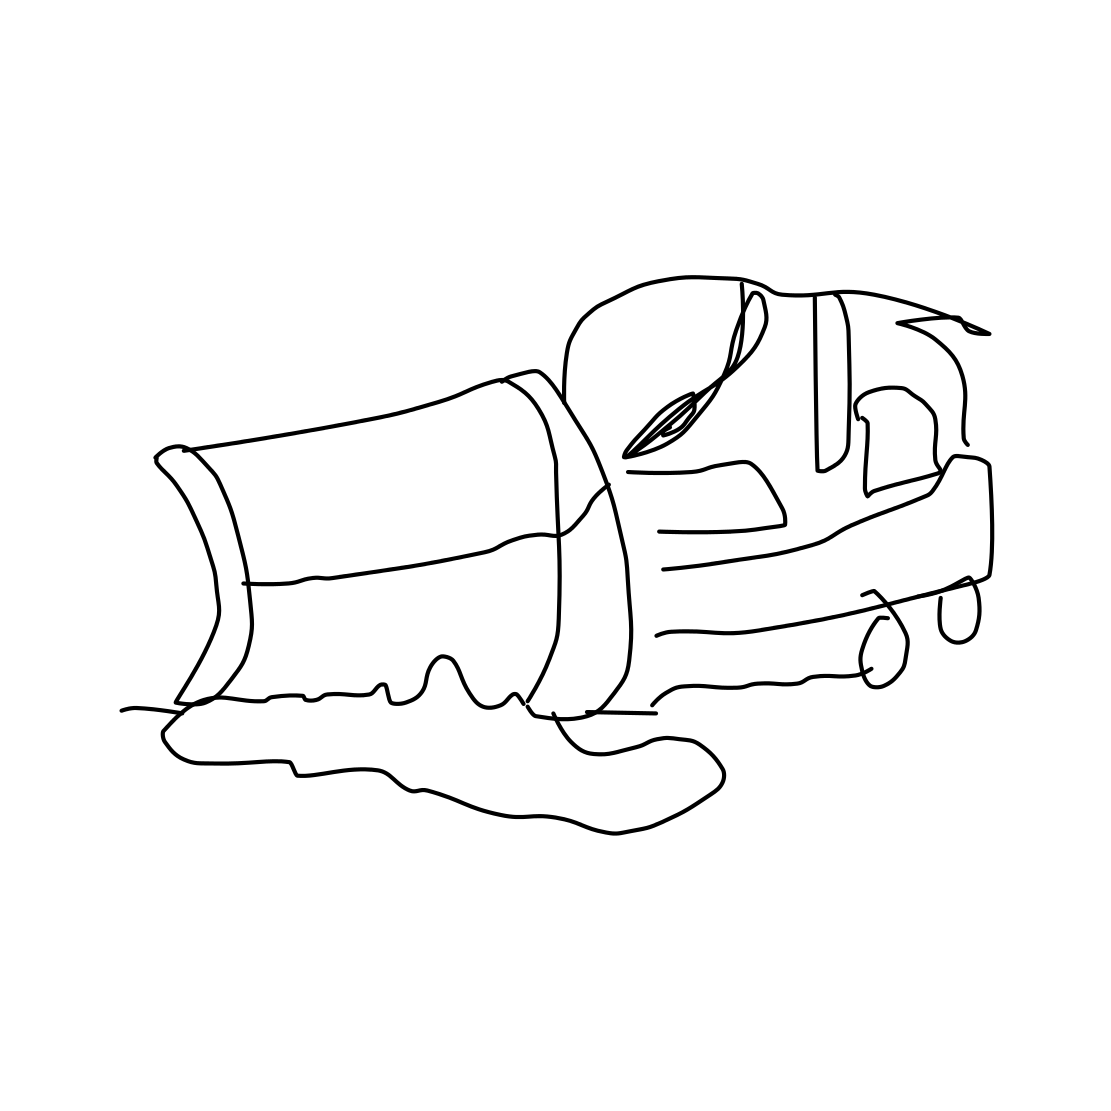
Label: bulldozer